Question: I have two OLEDB Data Sources that have similar columns:
'''
TMP_CRUZTRANS
-------------
CUENTA_CTE numeric (20,0)
TMP_CTACTE_S_USD
----------------
CON_OPE numeric(20,0)
'''
I need to substract all the similar values between this two tables and keep the rows which are different. Is there a transformation/task within SSIS that can perform 'NOT IN' constraint normally used in SQL query?
Currently, I am performing this operation using 'Execute SQL Task' on 'Control Flow'.

The top Data Flow creates the first table 'TMP_CRUZTRANS' (Merge join between other 2 tables... But I guess that's not important for my question) that i need to keep the different values with the second table.
In the 'Execute SQL Task', I have the following statement:
'''
INSERT INTO [dbo].[TMP_CYA]
SELECT RUT_CLIE, CUENTA_CTE, MONTO_TRANSAC
FROM [dbo].[TMP_CRUZTRANS]
WHERE CUENTA_CTE NOT IN (SELECT CON_OPE FROM TMP_CTACTE_S_USD)
'''
Finally, with the new table 'TMP_CYA' I can continue with my work.
The problem with this approach is that the 'TMP_CRUZTRANS' got like 5 millions of rows, so it's VERY slow inserting all this data into a table using Execute SQL Task. It takes about like 5 hours to perform this operation. That's why I need to do this inside the Data Flow task.
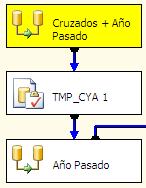
Answer: You can use 'Lookup transformation' available within Data Flow task to achieve your requirement.
Here is a sample that illustrates what you are trying to achieve.
Create a package with data flow task. Inside the data flow task, use OLE DB Source to read data from your source table 'TMP_CRUZTRANS'. Use Lookup transformation to validate the existence of the values against the table 'dbo.TMP_CTACTE_S_USD' between given columns. Then redirect the non-matching output to OLE DB Destination to insert rows into table 'dbo.TMP_CYA'
Here is how data flow task would look like in place of the Execute SQL Task that you are currently using.

Configure the 'Lookup transformation' as shown below:
On the General tab page, select 'Redirect rows to no match output' from 'Specify how to handle rows with no matching entries' because you are interested only in non matching rows.

On the Connection tab page, select the appropriate OLE DB Connection manager and select the table dbo.TMP_CTACTE_S_USD. That is the table against which you would like to validate the data.

On the Columns tab page, drag the column CUENTA_CTE and drop it on CON_OPE to establish the mapping between source and lookup tables. Click OK.

When you connect the with , dialog will appear. Please make sure to select 'Lookup No Match Output'.
Here is the sample before executing the package.

You can see that only 2 rows non matching rows have been transferred to OLE DB destination.

You can notice that the destination table now contains the two non matching rows after package execution.

Hope that helps.